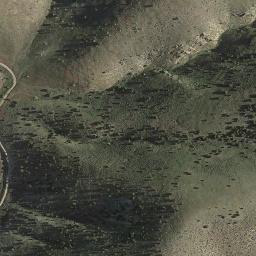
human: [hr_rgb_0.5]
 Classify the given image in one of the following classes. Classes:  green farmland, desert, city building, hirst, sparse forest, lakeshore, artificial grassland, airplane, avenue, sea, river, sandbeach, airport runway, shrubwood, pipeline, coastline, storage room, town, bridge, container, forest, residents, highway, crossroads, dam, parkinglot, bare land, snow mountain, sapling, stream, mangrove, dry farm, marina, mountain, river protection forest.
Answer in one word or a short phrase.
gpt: mountain